Interaction volume radius: 5 \u00c5
Interaction volume height: 50 \u00c5
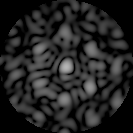
Disorder parameter: 0.6954